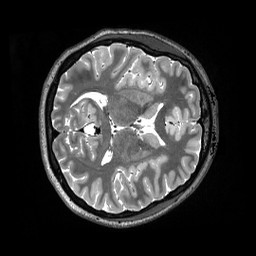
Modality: T2w
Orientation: axial
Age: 23
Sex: female
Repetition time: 3.2 s
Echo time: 0.563 s